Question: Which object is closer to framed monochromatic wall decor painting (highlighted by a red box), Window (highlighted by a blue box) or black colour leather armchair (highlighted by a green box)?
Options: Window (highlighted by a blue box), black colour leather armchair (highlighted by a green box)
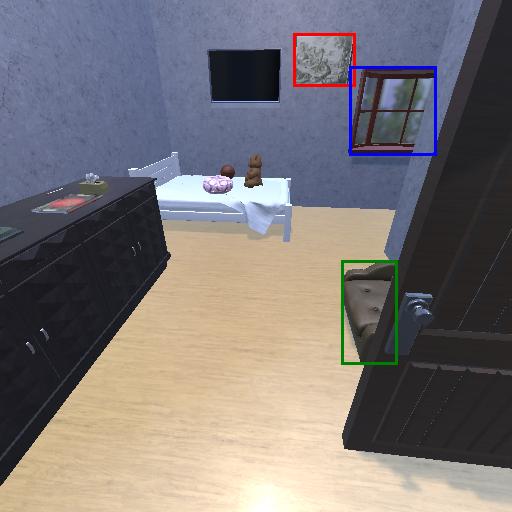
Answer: Window (highlighted by a blue box)